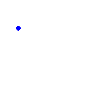
Particle: pion